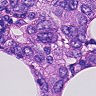
Metastatic tissue present: yes